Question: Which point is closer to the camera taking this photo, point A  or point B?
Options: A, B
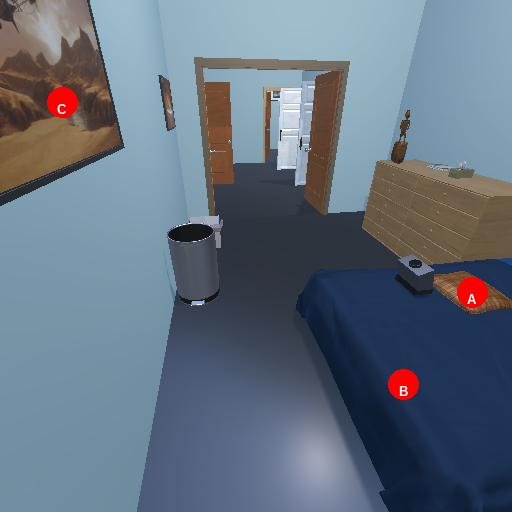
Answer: A